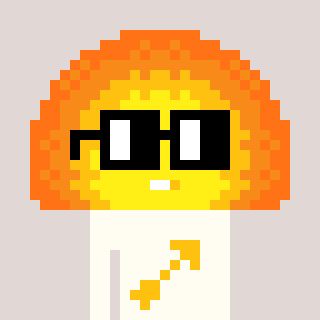
a pixel art character with square black glasses, a sunset-shaped head and a grayscale-colored body on a warm background